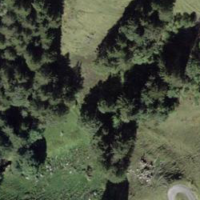
EUNIS habitat code: 43
Species observed at this site:
Cyaniris semiargus
Gymnadenia conopsea